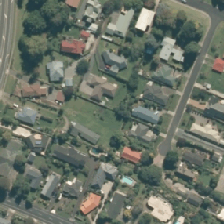
Land cover: urban_parkland